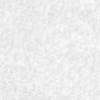
Label: no_change